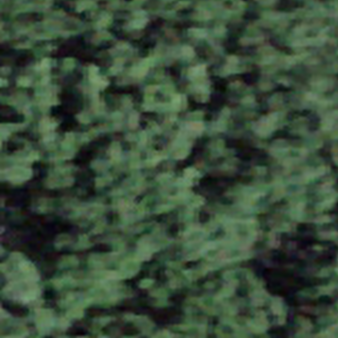
Label: other